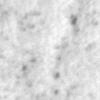
Label: no_change